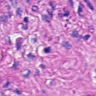
Metastatic tissue present: no